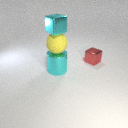
large cyan metal cylinder below large yellow rubber sphere